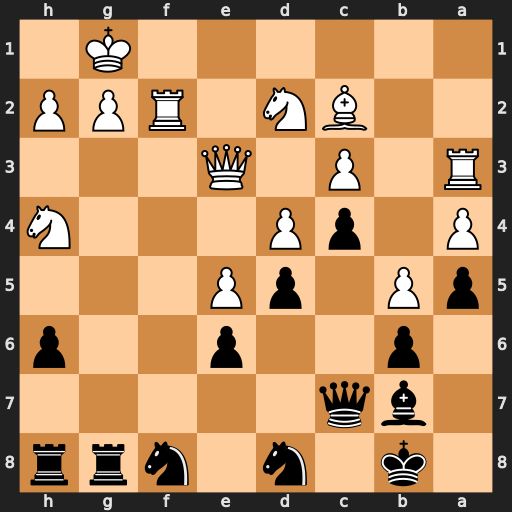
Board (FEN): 1k1n1nrr/1bq5/1p2p2p/pP1pP3/P1pP3N/R1P1Q3/2BN1RPP/6K1
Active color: b
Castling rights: -
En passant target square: -
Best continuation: Qe7 Ra1 Qxh4